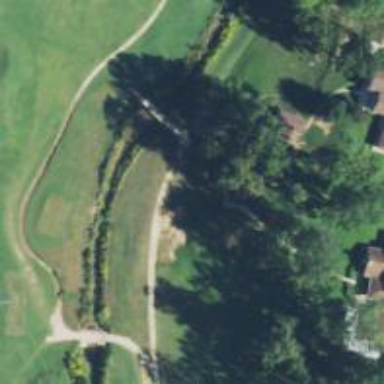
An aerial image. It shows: Path designated for golf carts.